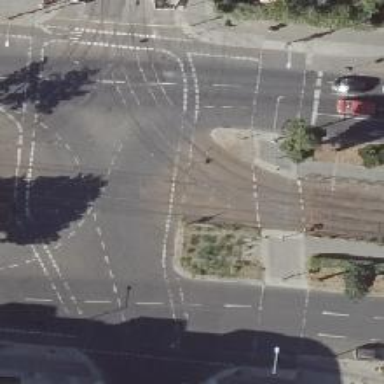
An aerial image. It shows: Railway crossing.